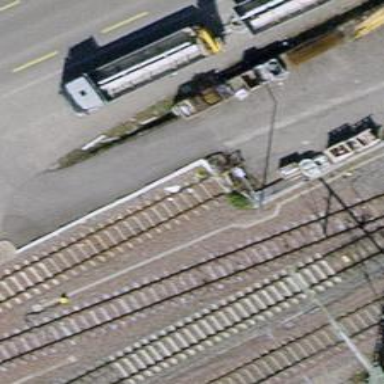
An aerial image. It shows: Railway buffer stop.